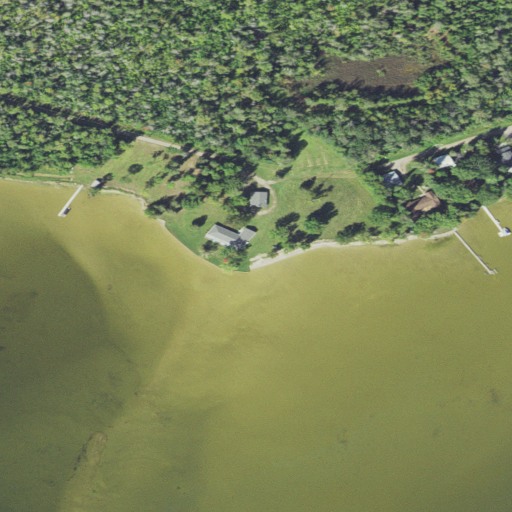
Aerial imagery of beach in Michigan named Doriva Beach containing open water, woody wetlands, herbaceous wetlands, open development, low intensity development, and medium intensity development